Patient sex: F
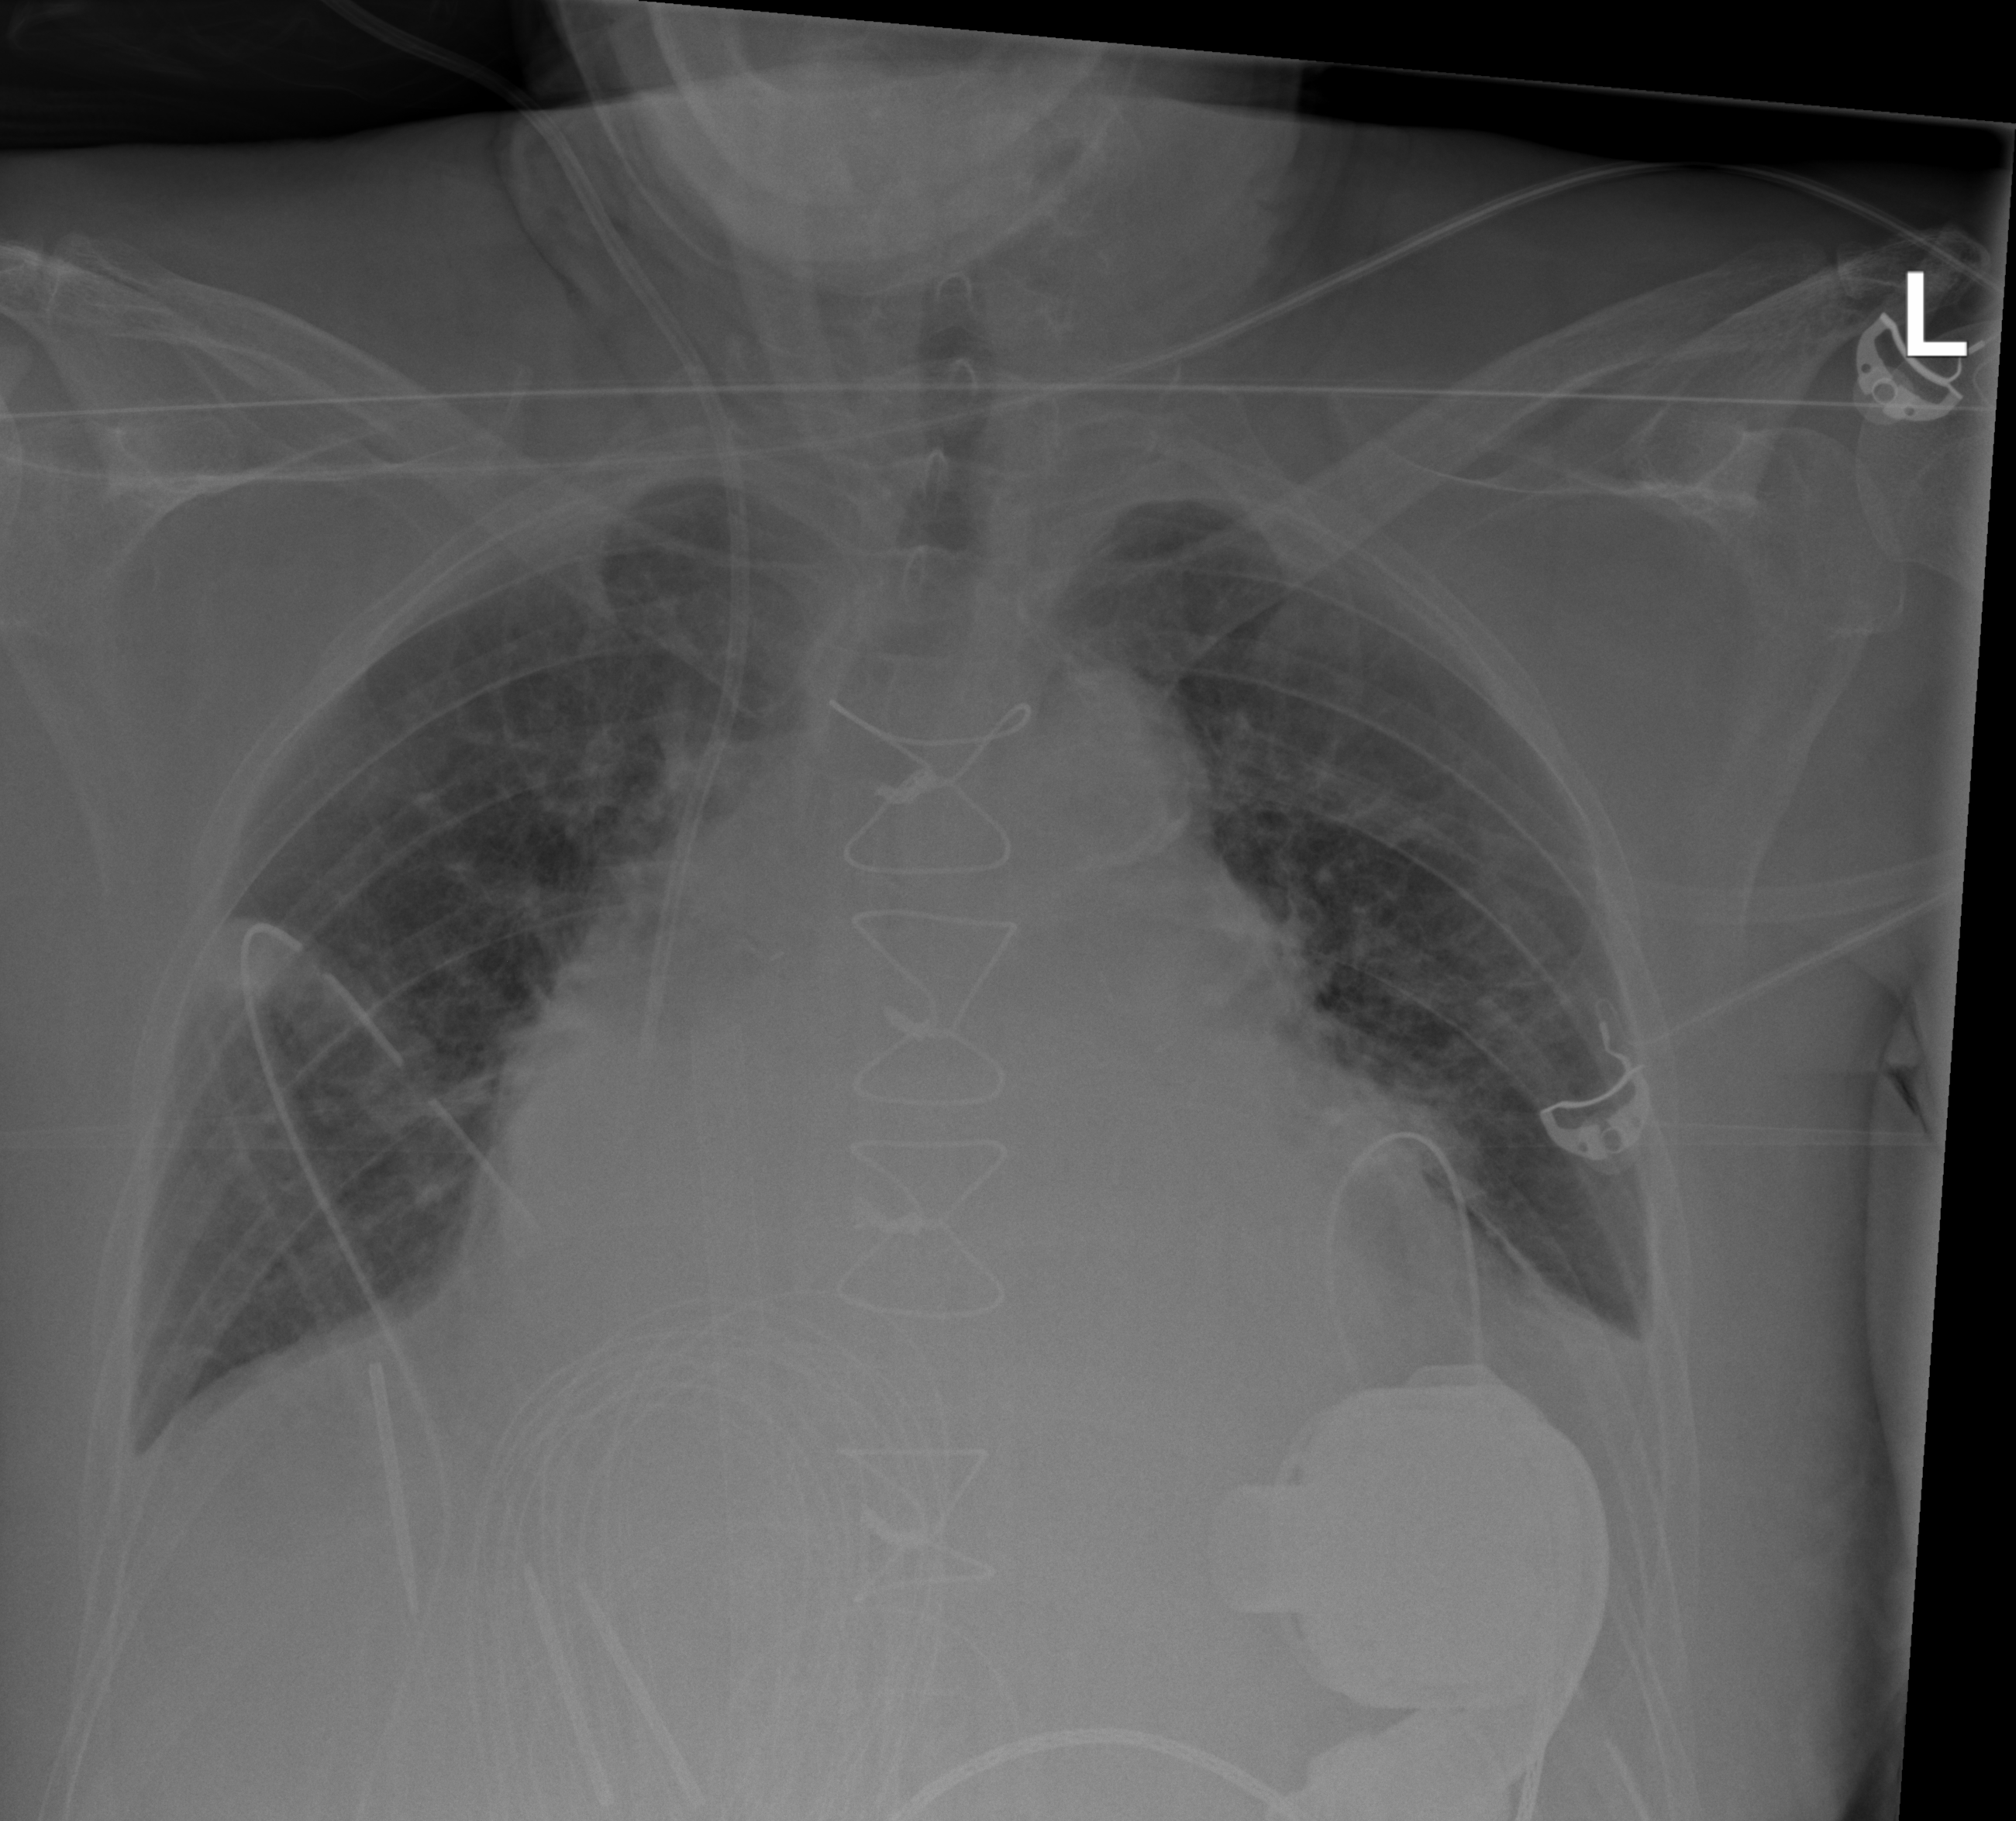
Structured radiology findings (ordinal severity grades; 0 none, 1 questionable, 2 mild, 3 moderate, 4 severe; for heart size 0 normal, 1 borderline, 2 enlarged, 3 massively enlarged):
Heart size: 3
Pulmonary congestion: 1
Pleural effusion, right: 1
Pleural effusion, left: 2
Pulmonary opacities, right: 0
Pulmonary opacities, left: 0
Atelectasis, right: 2
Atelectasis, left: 2